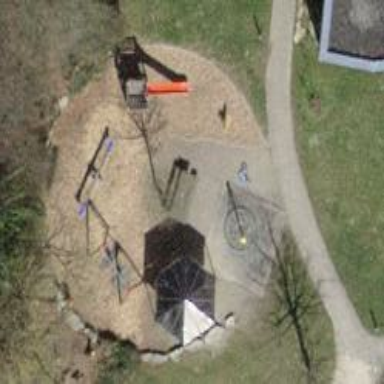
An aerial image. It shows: Playground area for leisure land.